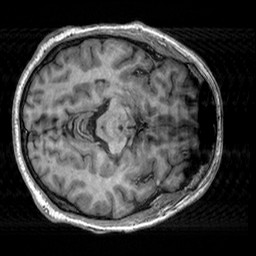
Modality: T1w
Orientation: axial
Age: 41
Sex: male
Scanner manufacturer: siemens
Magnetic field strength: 3 T
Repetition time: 2.3 s
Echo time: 0.00303 s